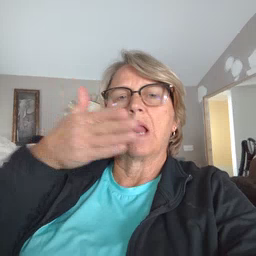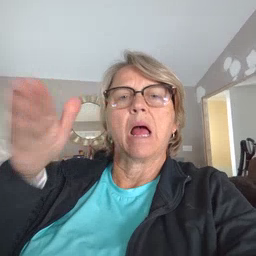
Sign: flag